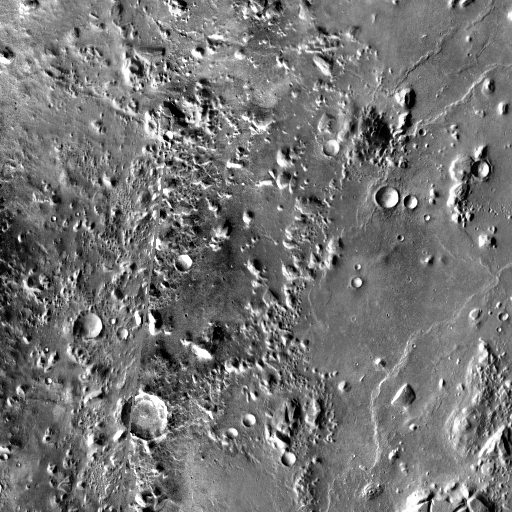
Crater classes present: Background, Other